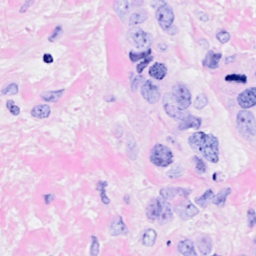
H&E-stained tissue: Breast